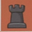
Piece: bR